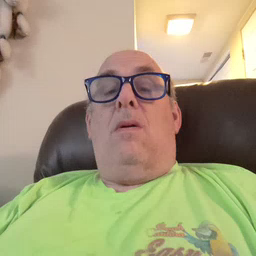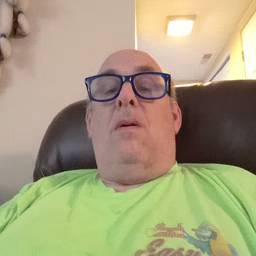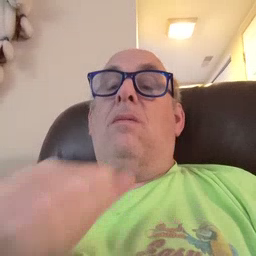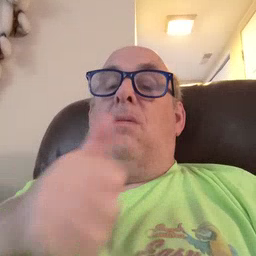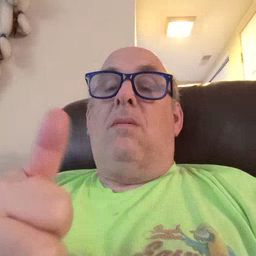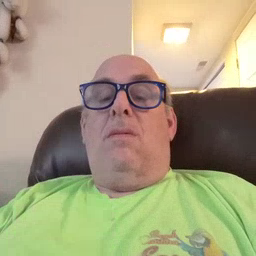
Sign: not